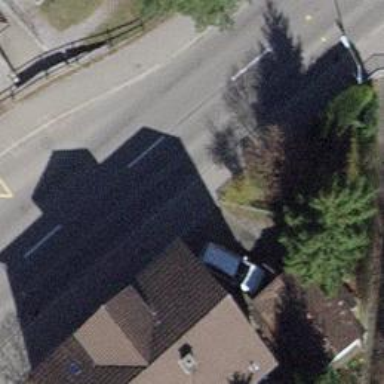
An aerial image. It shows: Bus stop with platform for public transport.